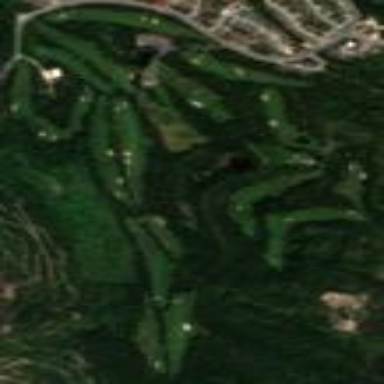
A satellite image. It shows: Golf course.